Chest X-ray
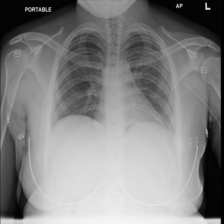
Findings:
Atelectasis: negative
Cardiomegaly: negative
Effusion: negative
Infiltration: negative
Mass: negative
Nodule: negative
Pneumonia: negative
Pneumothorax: negative
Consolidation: negative
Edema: negative
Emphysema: negative
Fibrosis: negative
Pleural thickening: negative
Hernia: negative